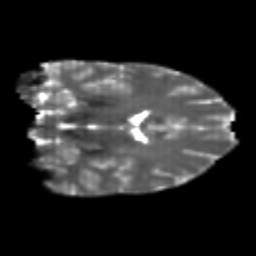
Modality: T2w
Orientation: coronal
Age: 21
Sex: female
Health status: healthy
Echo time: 0.074 s